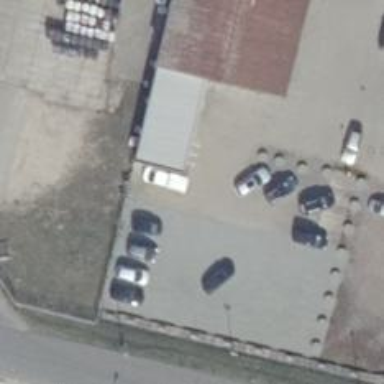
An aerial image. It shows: Shop that sells cars.